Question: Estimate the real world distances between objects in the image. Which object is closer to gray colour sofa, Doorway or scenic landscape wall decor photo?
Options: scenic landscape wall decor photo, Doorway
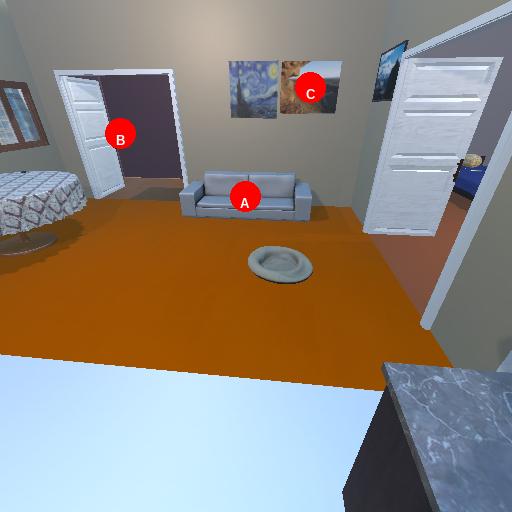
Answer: scenic landscape wall decor photo